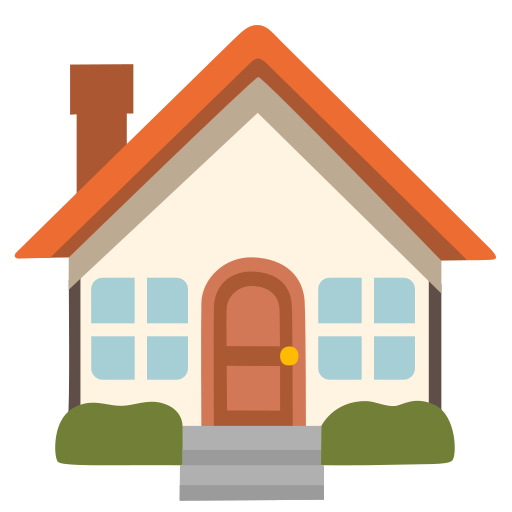
Emoji: 🏠